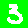
Digit: 3